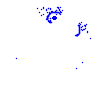
Particle: pion